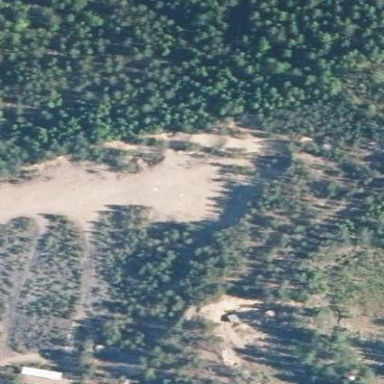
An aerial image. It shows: Sandy area in nature.